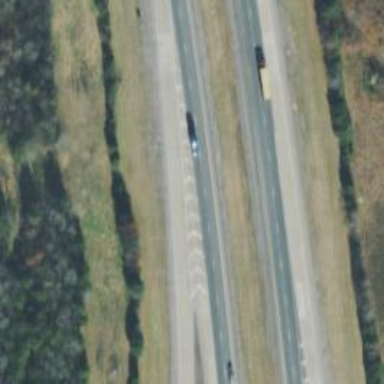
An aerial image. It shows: Motorway.